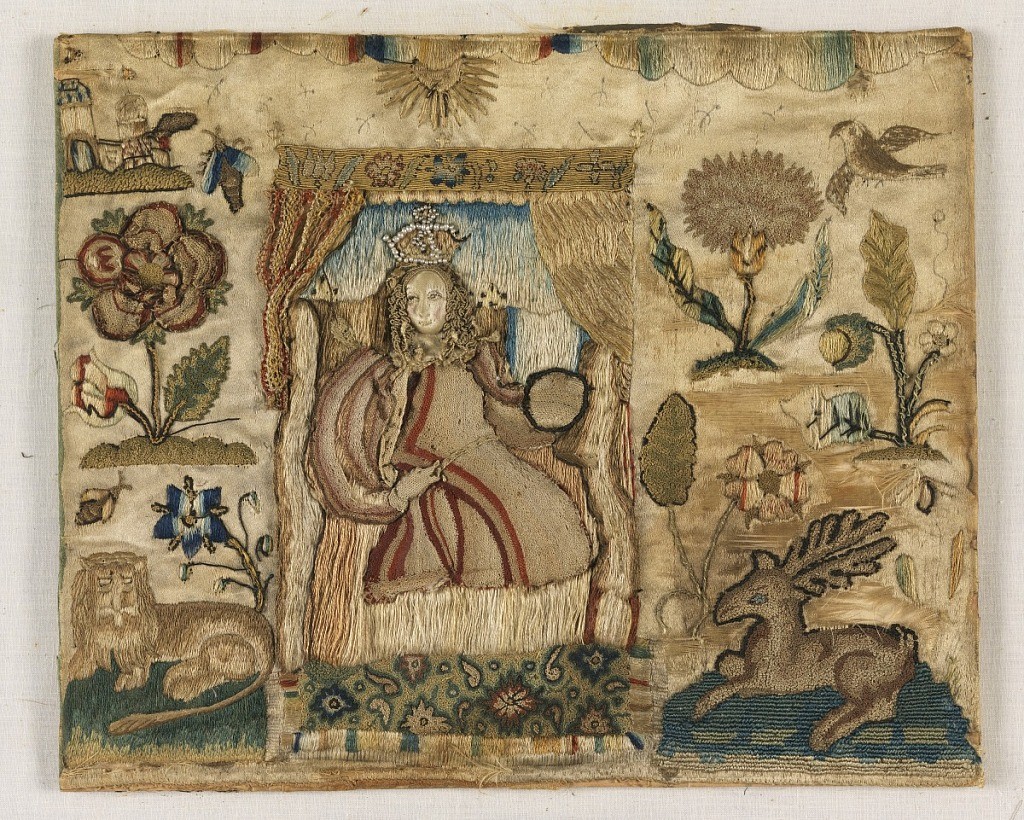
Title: Panel
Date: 17th century
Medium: silk, metallic thread, linen, pearls Technique: embroidered
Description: Front panel for box showing a man and woman having a picnic surrounded by birds, animals, insects and flowers. Decorated with pieces of lace and pearls.